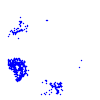
Particle: proton